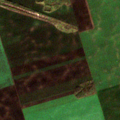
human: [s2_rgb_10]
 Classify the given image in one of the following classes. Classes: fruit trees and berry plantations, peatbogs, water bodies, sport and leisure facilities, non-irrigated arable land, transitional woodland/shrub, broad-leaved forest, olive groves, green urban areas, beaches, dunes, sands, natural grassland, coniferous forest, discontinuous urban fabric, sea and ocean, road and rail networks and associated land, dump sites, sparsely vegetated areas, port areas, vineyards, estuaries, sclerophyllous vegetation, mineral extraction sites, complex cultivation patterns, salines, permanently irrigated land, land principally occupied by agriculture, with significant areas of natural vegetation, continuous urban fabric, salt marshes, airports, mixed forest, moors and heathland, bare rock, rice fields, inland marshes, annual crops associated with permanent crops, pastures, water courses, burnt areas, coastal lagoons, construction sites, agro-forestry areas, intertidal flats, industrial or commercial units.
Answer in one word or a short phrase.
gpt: industrial or commercial units, non-irrigated arable land